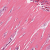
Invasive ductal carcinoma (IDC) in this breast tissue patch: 1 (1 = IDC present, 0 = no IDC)